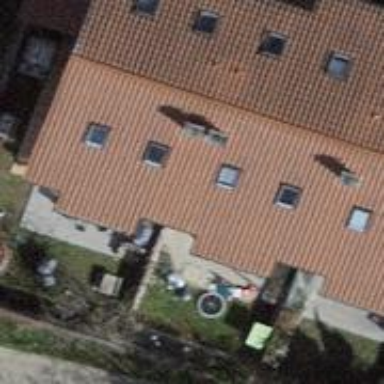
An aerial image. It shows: Terrace building.